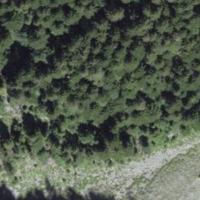
EUNIS habitat code: 43
Species observed at this site:
Laburnum alpinum